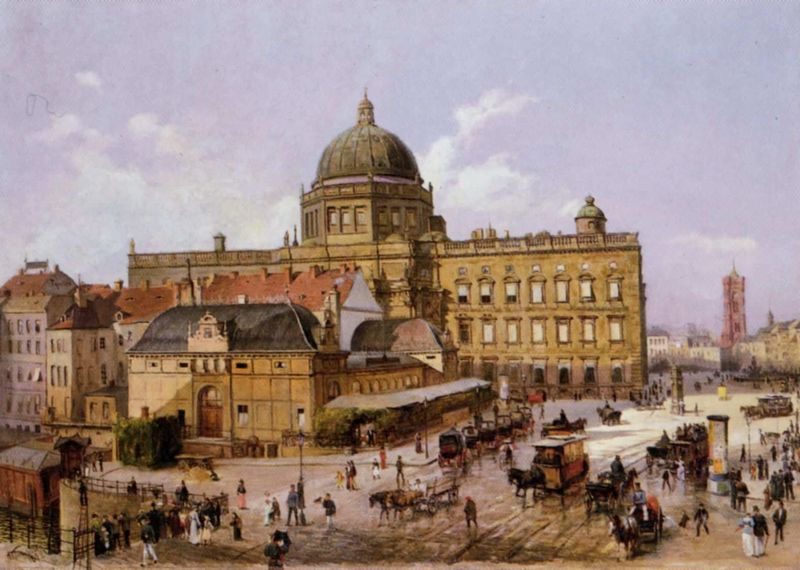
Titel: Berlin, Schloss von der Schleusenbrücke aus
Künstler: Albert Gustav Adolf Kiekebusch
Institution: (Privatbesitz)
Schlagwörter: himmel, schatten, wolken, bäume, menschen, stadt, fenster, laterne, laternen, licht, strasse, gebäude, haus, schloss, zaun, architektur, barock, häuser, kamine, karren, kinder, pferd, pferde, turm, passanten, vedute, dächer, kutsche, kutschen, platz, kuppel, bürger, litfasssäule, pferdekutschen, verkehr, belebt, attika, tambour, tambourkuppel, stadtturm, kutchen